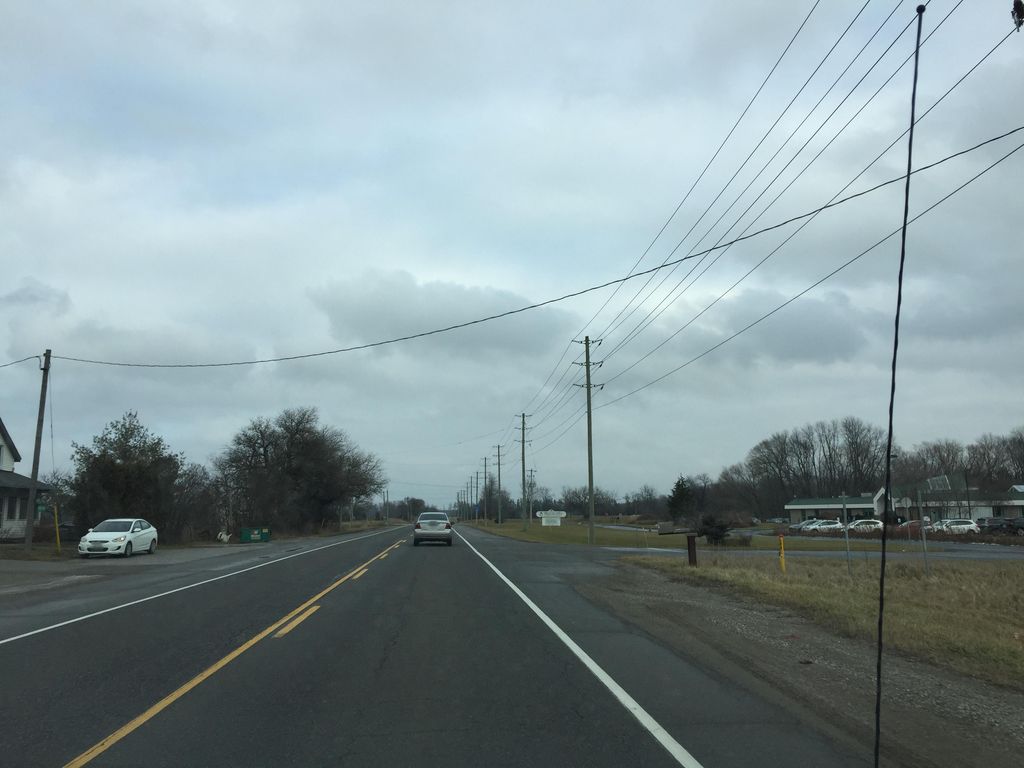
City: kitchener-waterloo